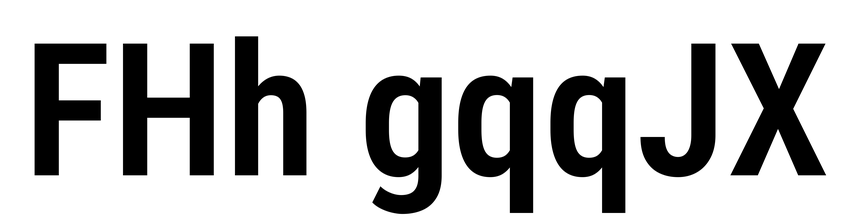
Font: Roboto_Condensed_SemiBold